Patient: sex M, age 34
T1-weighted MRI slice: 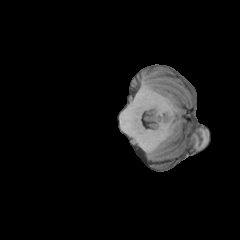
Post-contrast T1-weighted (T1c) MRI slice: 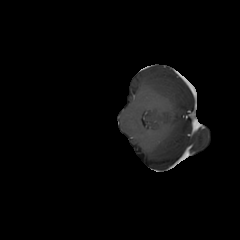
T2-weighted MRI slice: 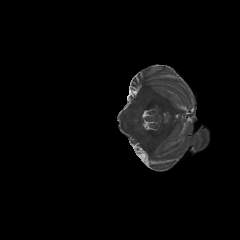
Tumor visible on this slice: no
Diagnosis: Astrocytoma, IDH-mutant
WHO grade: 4